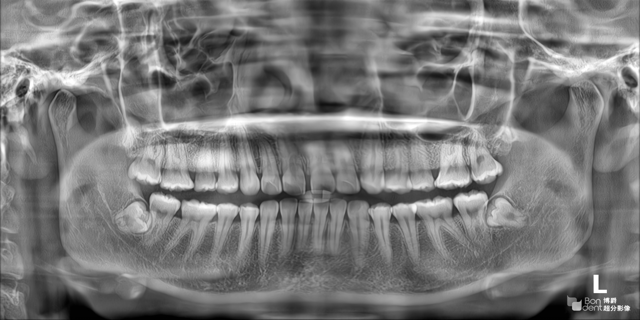
adult